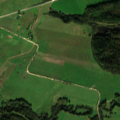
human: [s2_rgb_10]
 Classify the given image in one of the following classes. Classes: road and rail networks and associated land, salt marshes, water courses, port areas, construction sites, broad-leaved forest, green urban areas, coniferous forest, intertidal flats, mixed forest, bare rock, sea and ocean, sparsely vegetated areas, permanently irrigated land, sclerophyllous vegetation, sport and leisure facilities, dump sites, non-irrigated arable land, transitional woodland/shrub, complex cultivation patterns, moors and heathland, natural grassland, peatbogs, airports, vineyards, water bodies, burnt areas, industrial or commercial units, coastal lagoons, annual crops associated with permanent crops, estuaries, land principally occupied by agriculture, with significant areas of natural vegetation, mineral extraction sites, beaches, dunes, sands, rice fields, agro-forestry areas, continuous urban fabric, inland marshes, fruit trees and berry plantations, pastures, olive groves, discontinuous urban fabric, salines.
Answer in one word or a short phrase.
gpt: non-irrigated arable land, pastures, complex cultivation patterns, land principally occupied by agriculture, with significant areas of natural vegetation, broad-leaved forest, mixed forest